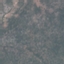
Land use / land cover class: HerbaceousVegetation